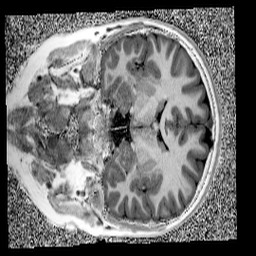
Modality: UNIT1
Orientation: coronal
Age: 9
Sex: male
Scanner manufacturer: siemens
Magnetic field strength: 3 T
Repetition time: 4 s
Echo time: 0.00303 s